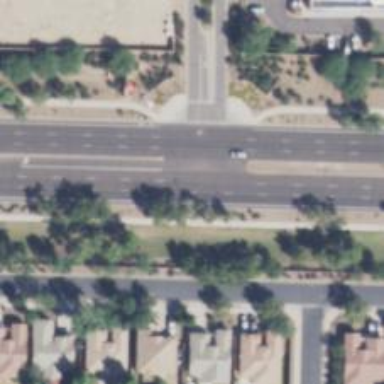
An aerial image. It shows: Secondary road with asphalt surface.